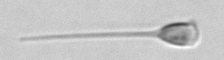
Label: Asterionellopsis_glacialis